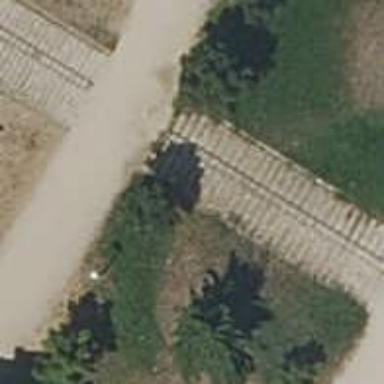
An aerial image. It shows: Road with steps.